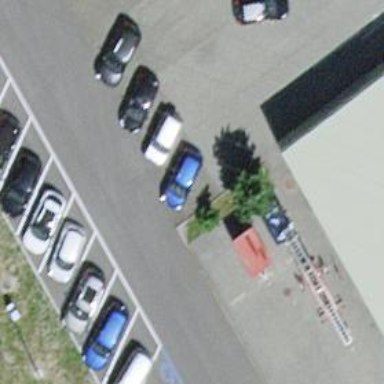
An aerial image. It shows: Road serving as parking aisle.